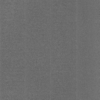
Label: dusty